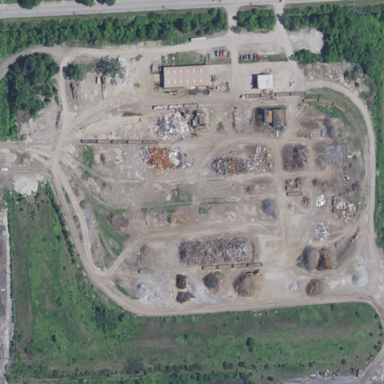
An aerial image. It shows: Scrap yard located in industrial area.